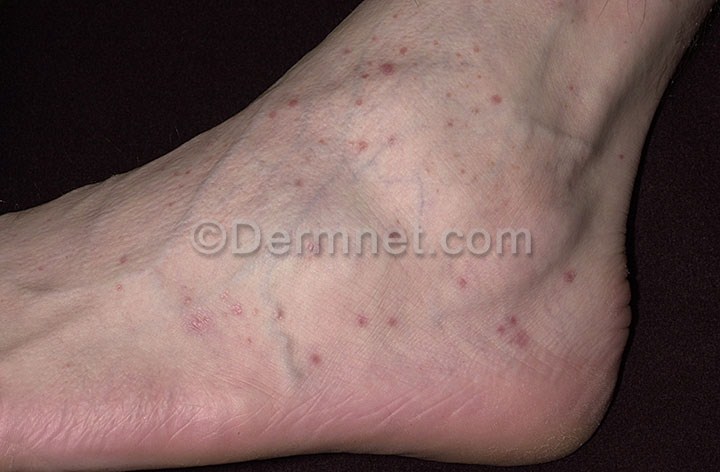
Disease: Psoriasis pictures Lichen Planus and related diseases